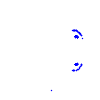
Particle: kaon